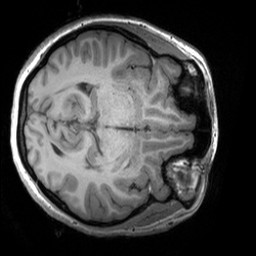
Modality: T1w
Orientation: axial
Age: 23
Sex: female
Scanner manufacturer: siemens
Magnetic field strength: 3 T
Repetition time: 1.9 s
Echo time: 0.00293 s